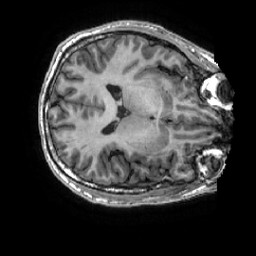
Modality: T1w
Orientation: axial
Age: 23
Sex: male
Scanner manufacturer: ge
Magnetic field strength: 3 T
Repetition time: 0.007348 s
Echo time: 0.003036 s